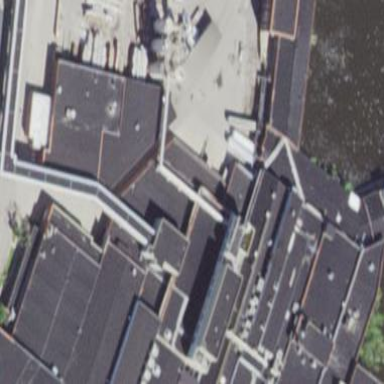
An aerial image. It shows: Industrial building.